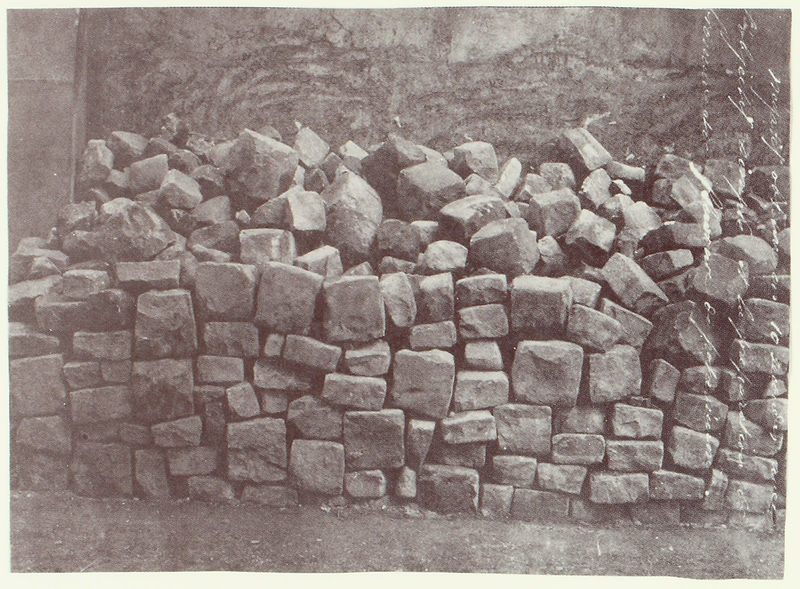
Titel: „Album Regnault“, viele Fliesen
Schlagwörter: grau, hintergrund, schwarz, straße, vordergrund, weiss, wand, stein, steine, bild, schrift, mauer, schutt, foto, fotografie, photographie, lose, fugen, eckig, schichtung, haufen, mauerwerk, schwarzweiss, asphalt, pflastersteine, durcheinander, beschriftung, quadrate, kaputt, quader, blockade, rechteckig, geschichtet, stapel, postkarte, verdeckt, grautöne, fotographie, gestapelt, mauersteine, lücken, blöcke, schwarzu, unregelmäßig, basalt, sortiert, 1900, weiße schrift, straßenpflaster abgetragen